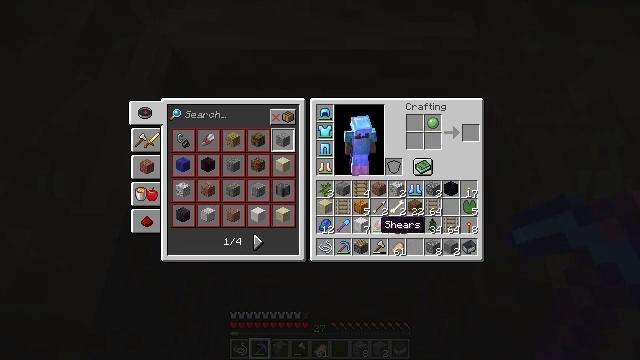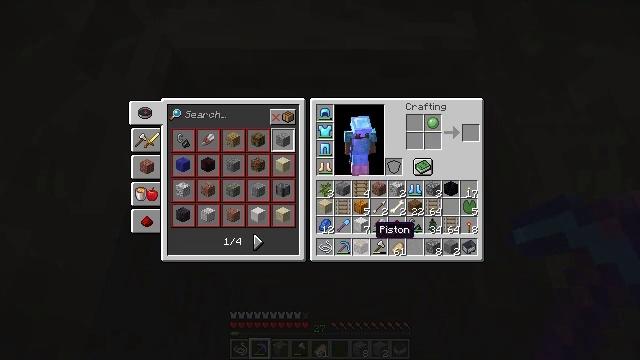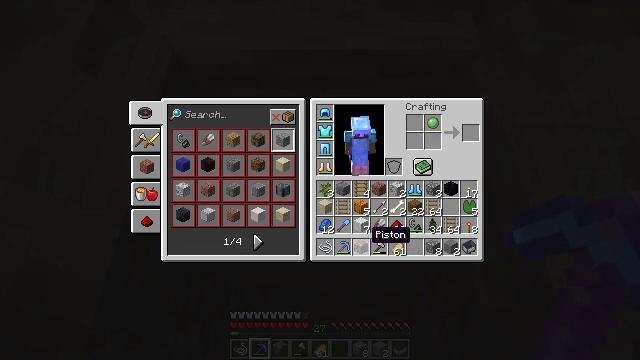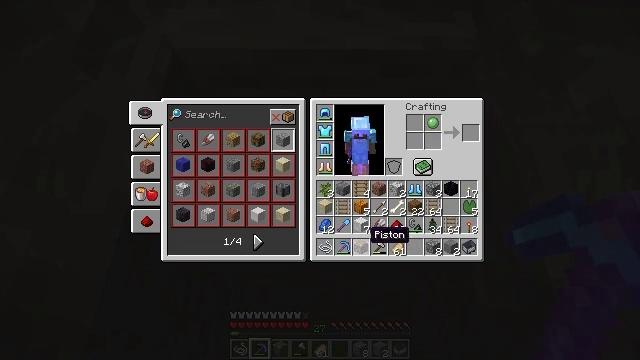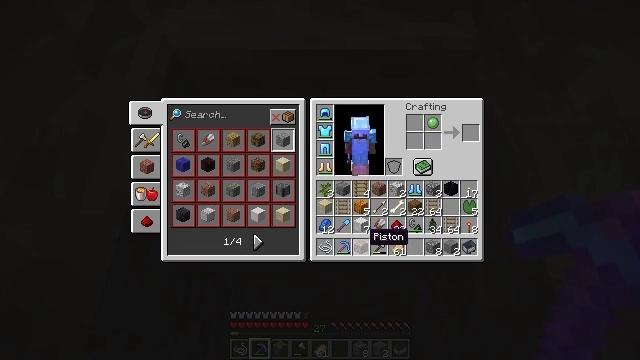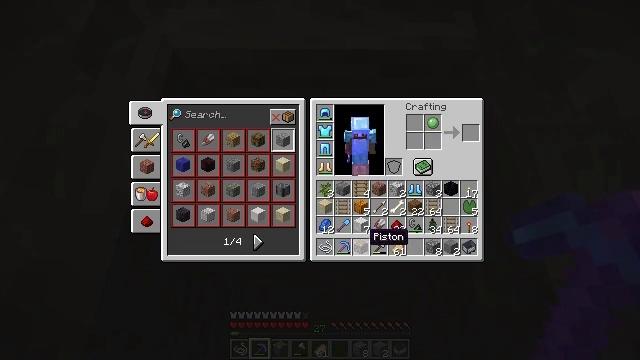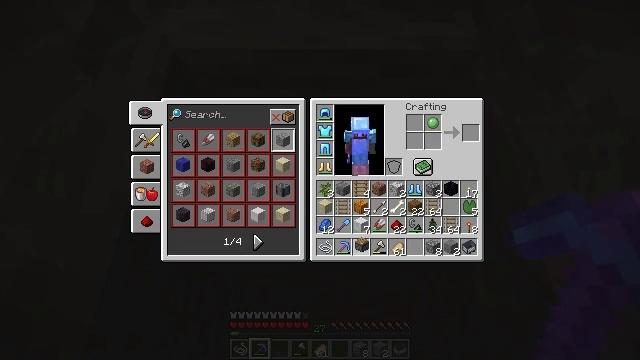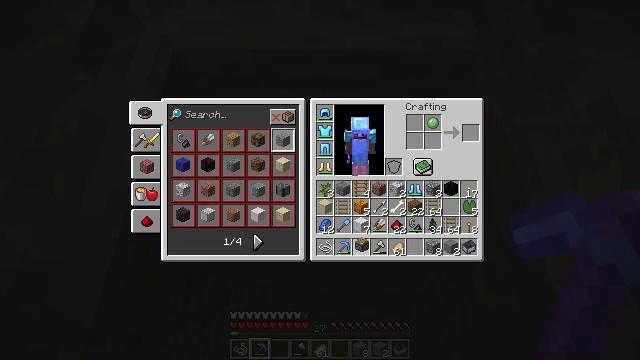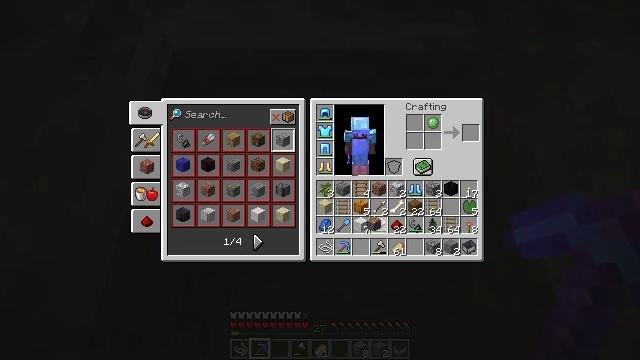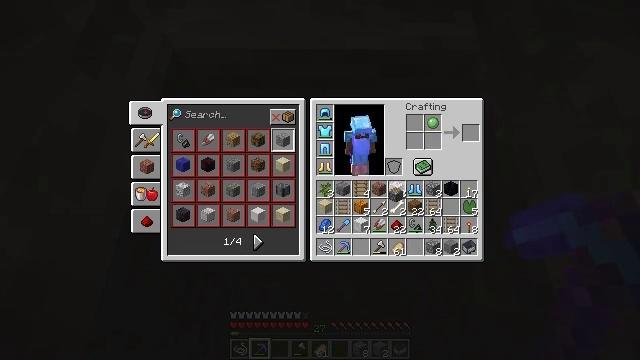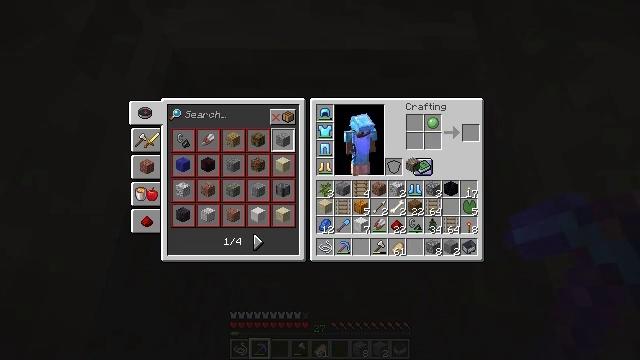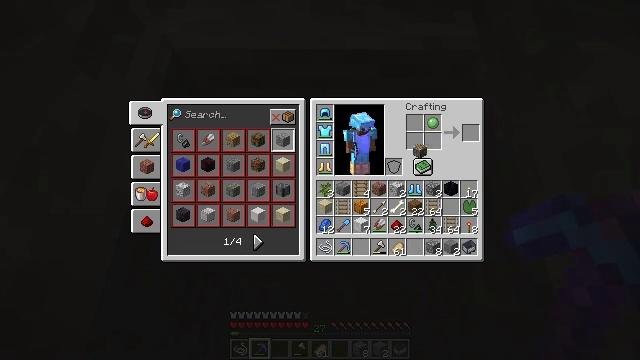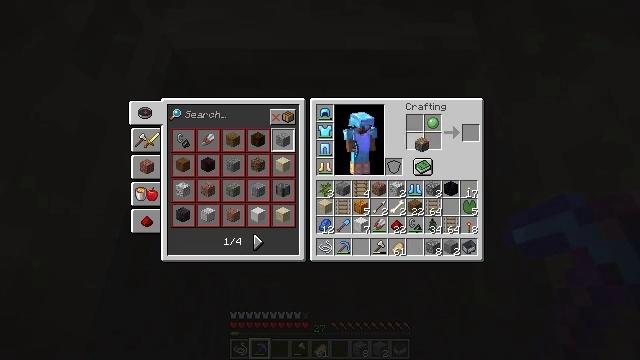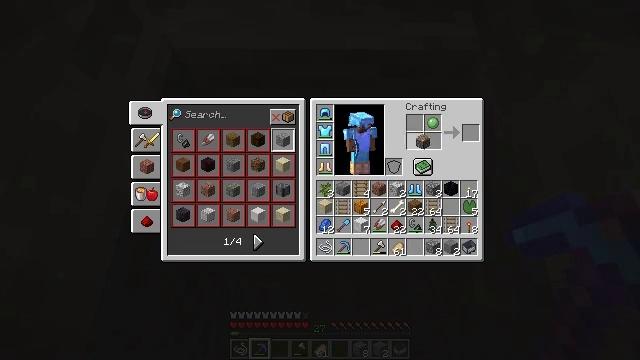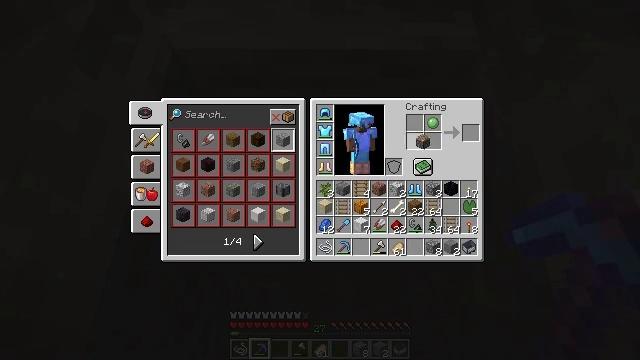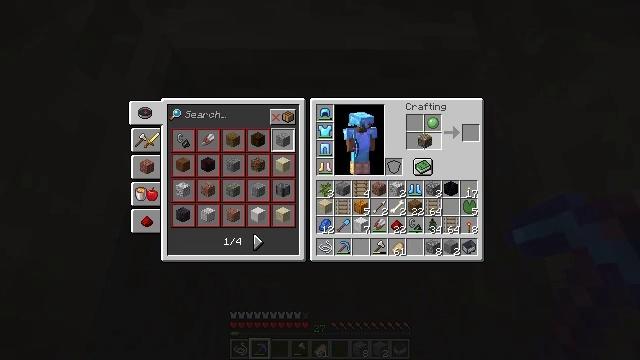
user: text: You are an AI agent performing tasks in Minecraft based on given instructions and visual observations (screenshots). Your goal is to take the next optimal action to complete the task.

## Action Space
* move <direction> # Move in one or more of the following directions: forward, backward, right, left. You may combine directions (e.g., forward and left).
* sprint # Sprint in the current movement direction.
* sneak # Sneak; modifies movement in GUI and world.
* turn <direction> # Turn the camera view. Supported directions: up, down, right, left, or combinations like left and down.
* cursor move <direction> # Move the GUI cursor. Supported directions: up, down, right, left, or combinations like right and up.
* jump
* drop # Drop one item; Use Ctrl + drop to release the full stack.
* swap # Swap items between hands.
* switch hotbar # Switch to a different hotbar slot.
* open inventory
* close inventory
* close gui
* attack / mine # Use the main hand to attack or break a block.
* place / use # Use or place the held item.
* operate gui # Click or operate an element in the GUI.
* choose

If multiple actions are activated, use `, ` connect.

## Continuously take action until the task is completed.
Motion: motion action
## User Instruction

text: Combine a piston with slimeball to get a sticky piston.
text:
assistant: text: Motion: no_op
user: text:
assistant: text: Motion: no_op
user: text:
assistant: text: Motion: no_op
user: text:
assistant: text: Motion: no_op
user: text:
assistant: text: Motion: no_op
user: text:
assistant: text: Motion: operate gui
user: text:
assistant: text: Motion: operate gui
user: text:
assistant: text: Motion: cursor move right and up, operate gui
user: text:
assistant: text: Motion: cursor move right and up
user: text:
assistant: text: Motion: cursor move right and up
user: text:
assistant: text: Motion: cursor move right and up
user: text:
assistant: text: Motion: no_op
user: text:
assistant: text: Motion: no_op
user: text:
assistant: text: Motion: no_op
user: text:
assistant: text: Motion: no_op
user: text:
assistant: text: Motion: no_op
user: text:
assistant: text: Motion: no_op
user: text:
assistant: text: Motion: operate gui
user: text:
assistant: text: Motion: operate gui
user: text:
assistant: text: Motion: operate gui
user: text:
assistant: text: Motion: operate gui
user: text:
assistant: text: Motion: no_op
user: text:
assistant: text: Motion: no_op
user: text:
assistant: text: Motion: cursor move down
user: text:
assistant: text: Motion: cursor move right and down
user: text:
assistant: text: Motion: cursor move right and down
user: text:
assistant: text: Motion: cursor move right
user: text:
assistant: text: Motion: no_op
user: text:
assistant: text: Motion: cursor move up
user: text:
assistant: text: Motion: sneak